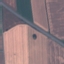
Land use / land cover class: Highway